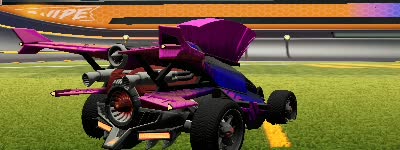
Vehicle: aftershock